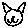
Label: cat